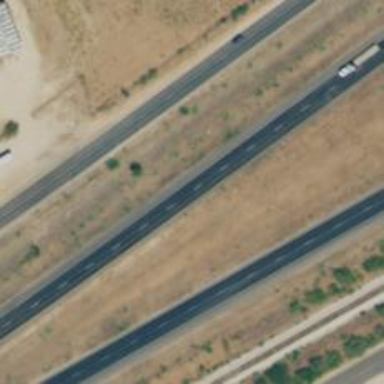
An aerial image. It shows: Asphalt road classified as primary highway with expressway characteristics.